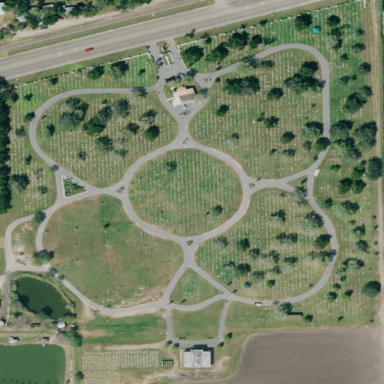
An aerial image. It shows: Graveyard.